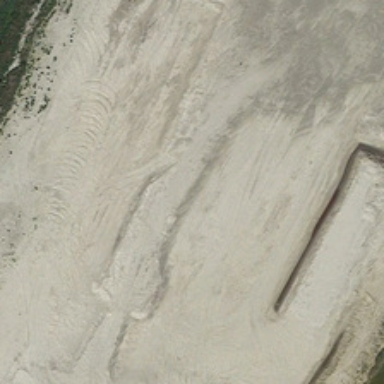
Some green trees are near a piece of bareland .